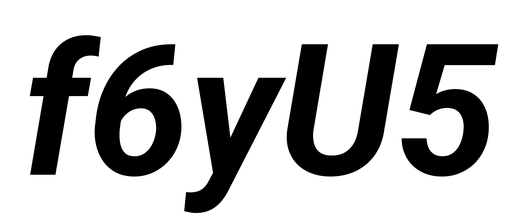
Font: Roboto-Italic_Bold_Italic